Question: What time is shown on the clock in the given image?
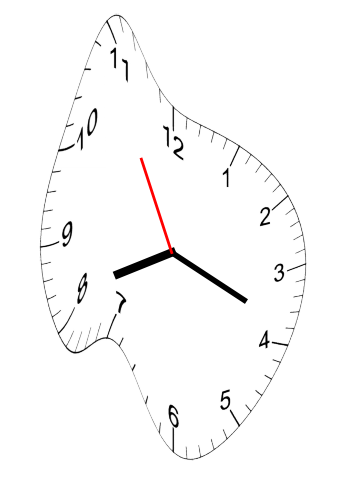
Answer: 08:18:55